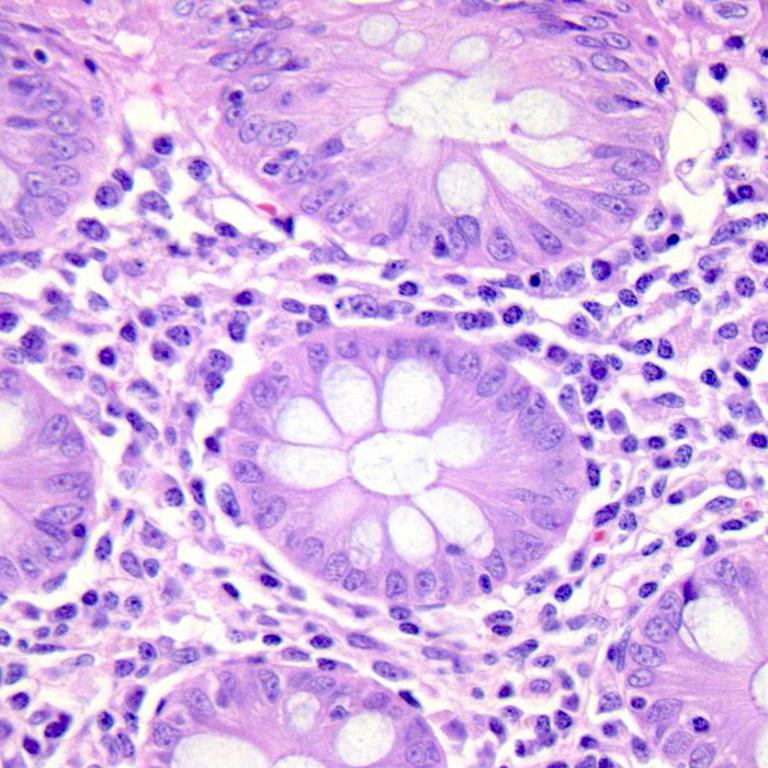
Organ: colon
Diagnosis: benign